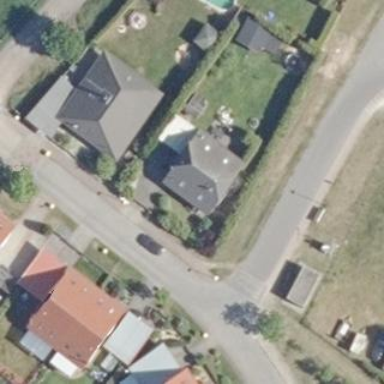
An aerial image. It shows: Simple house.